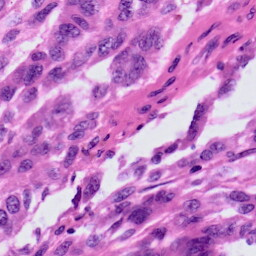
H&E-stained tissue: Skin